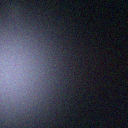
Screen state: off